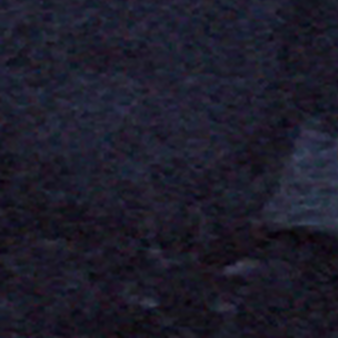
Label: other